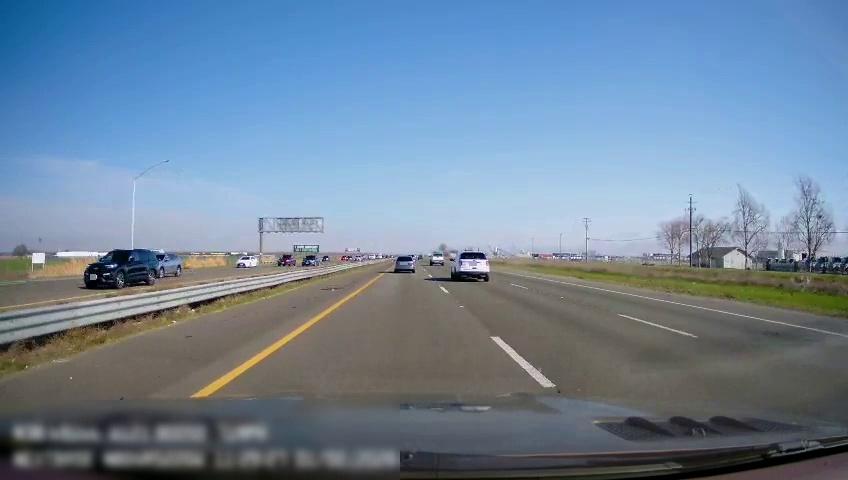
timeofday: Day
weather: Sunny
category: Drivable Space
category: Drivable Space
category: Vehicles | SUV
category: Vehicles | SUV
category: Vehicles | SUV
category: Vehicles | SUV
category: Vehicles | SUV
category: Vehicles | SUV
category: Vehicles | SUV
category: Vehicles | Truck
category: Lanes | Current Lane
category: Lanes | Current Lane
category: Lanes | Alternate Lane
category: Lanes | Alternate Lane
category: Lanes | Opposite Lane